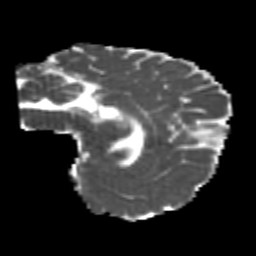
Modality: MD
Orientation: sagittal
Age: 20
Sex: female
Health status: healthy
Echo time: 0.074 s